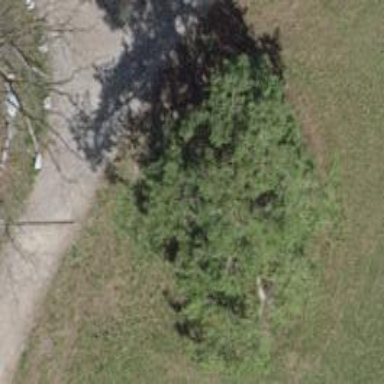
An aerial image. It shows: Brown bench.